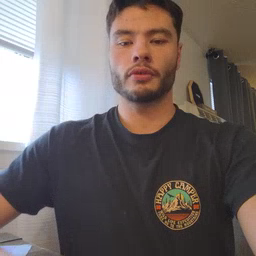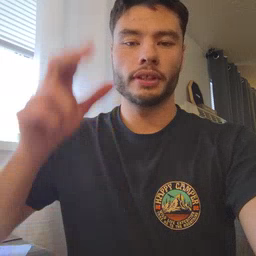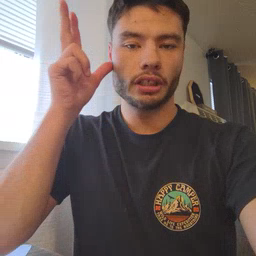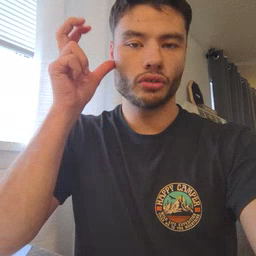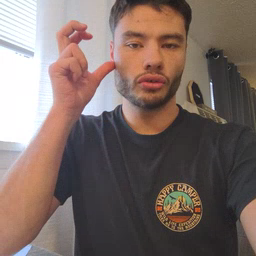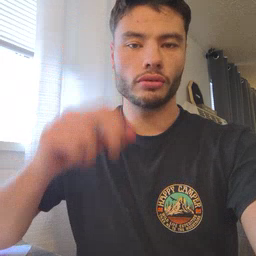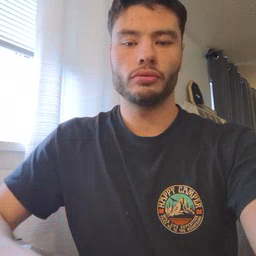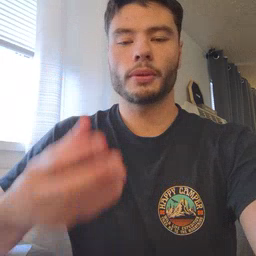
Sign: hear